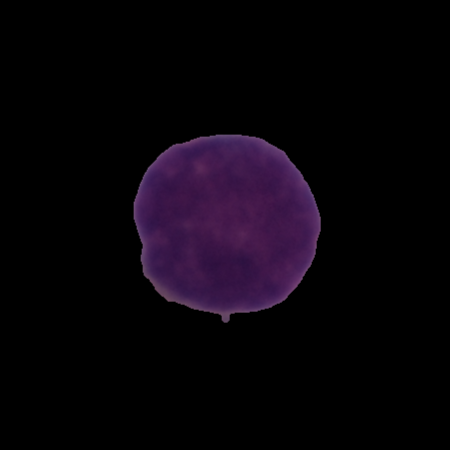
Label: cancer